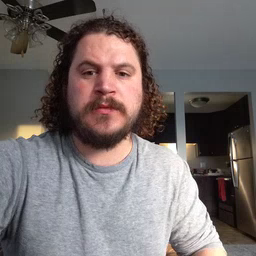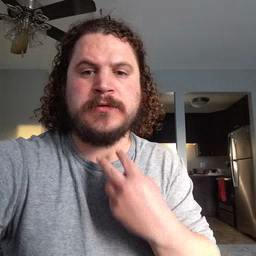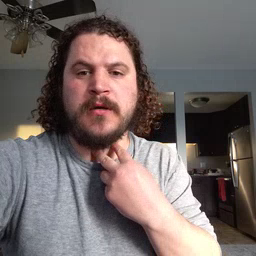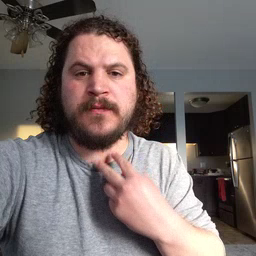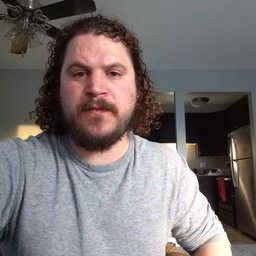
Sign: stuck